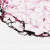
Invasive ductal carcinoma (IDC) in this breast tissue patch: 0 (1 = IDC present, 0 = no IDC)